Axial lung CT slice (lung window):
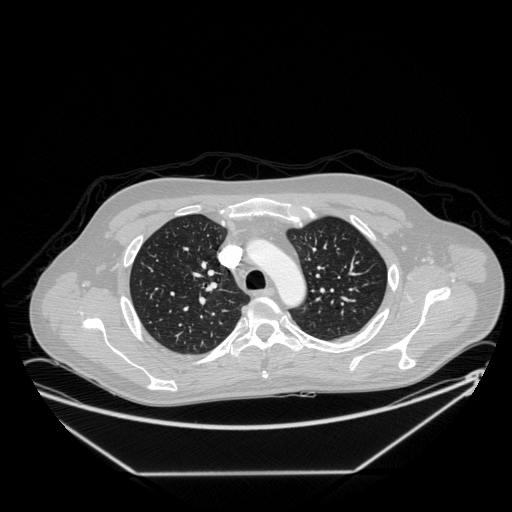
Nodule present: no